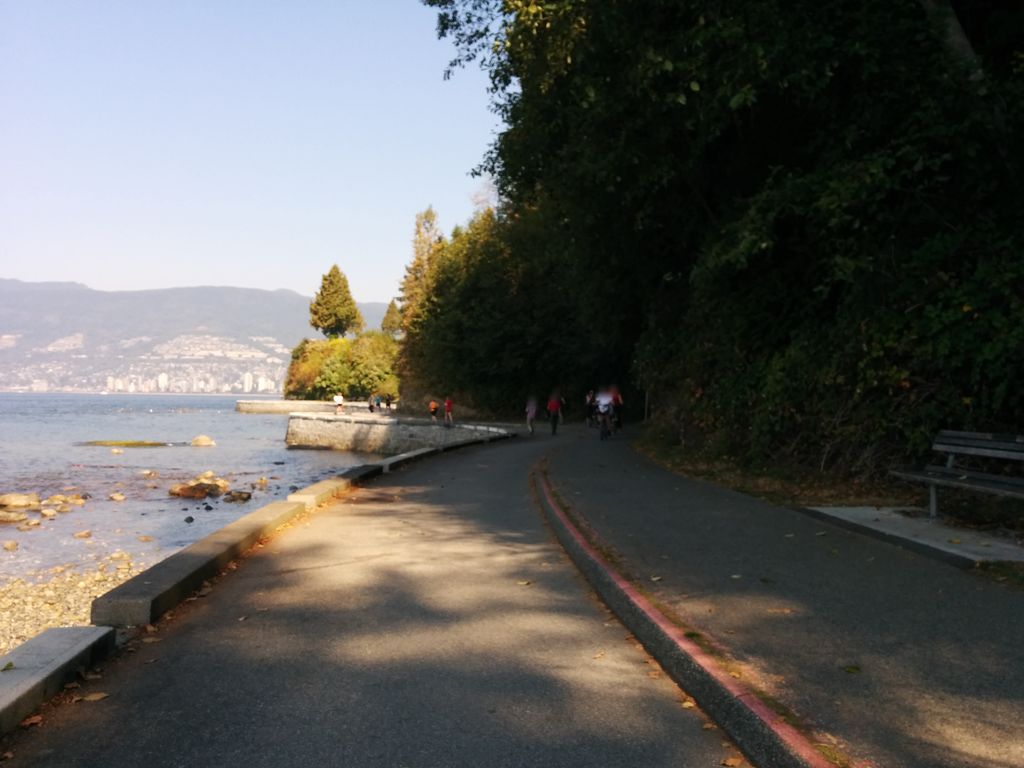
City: vancouver